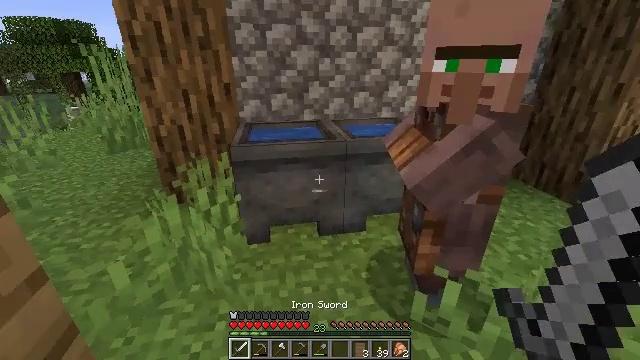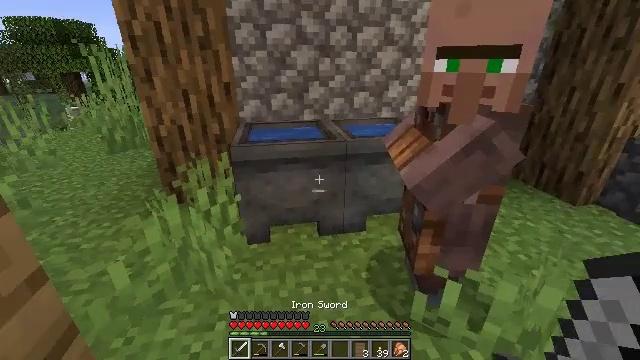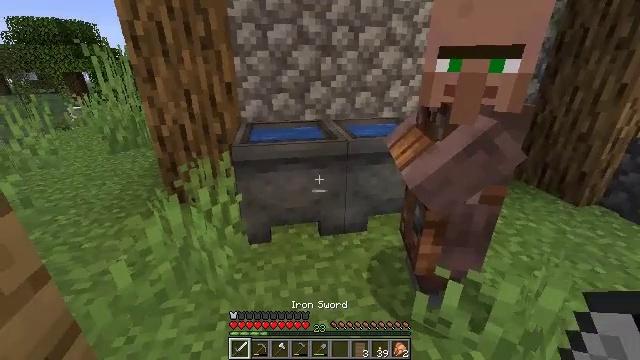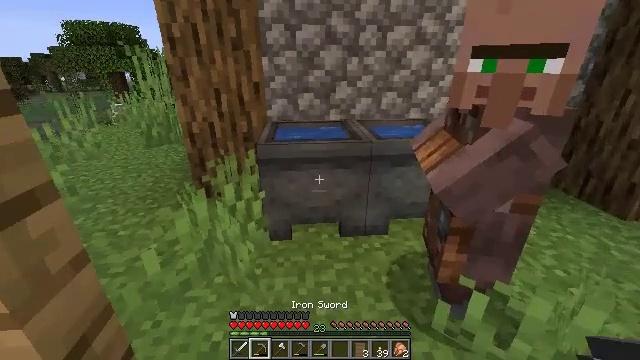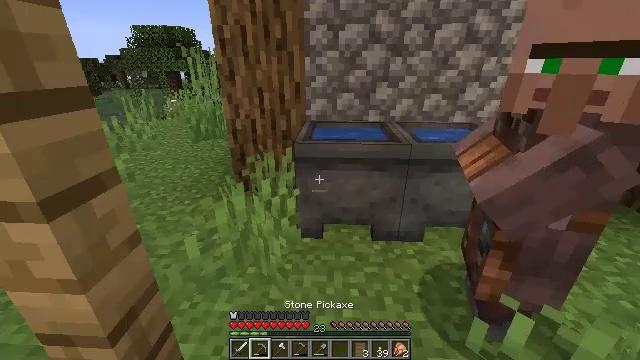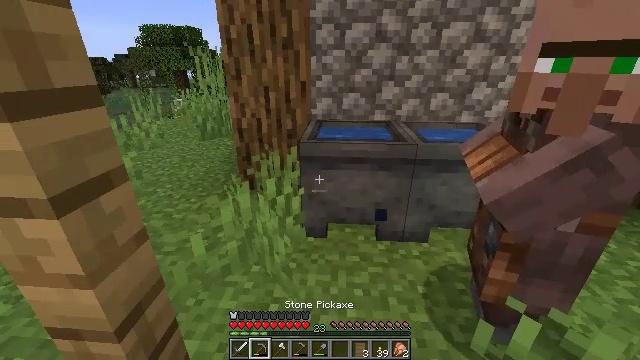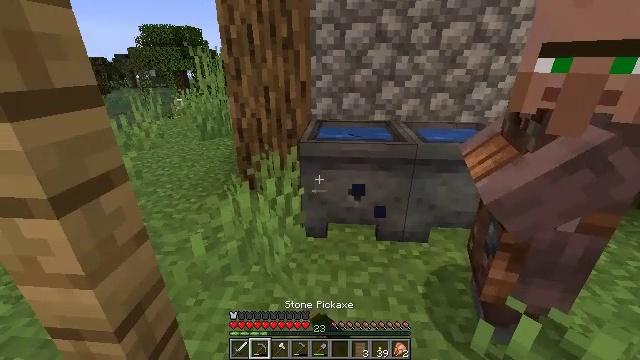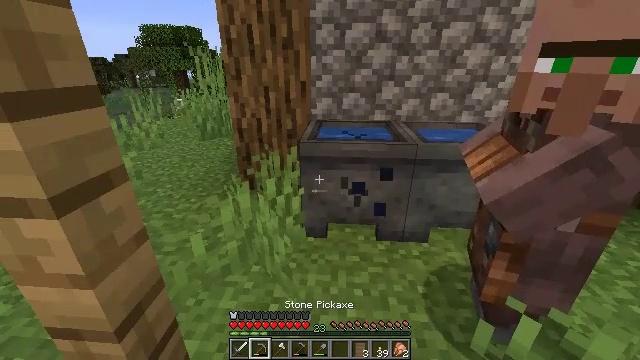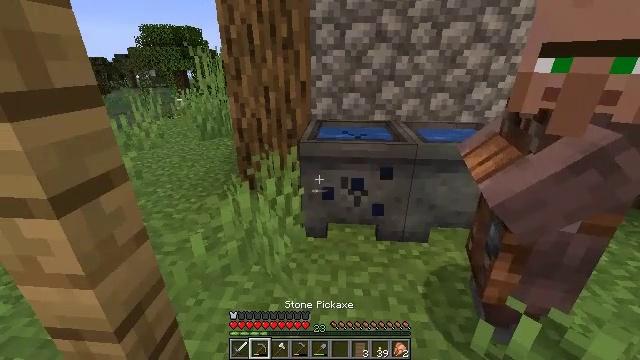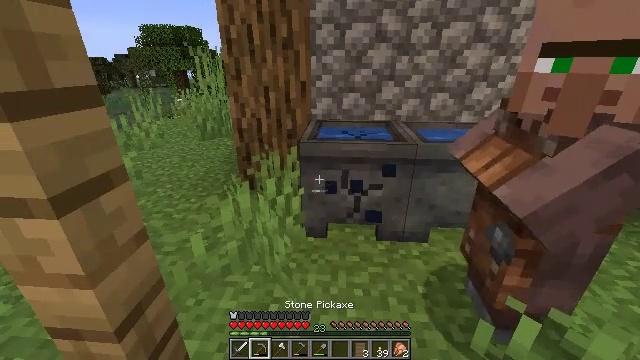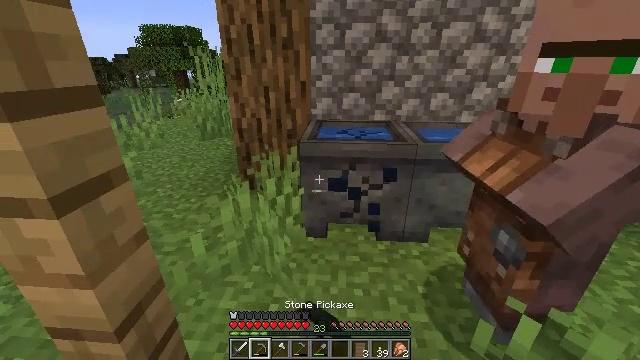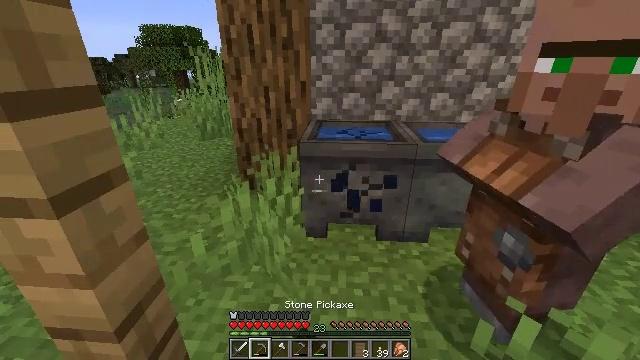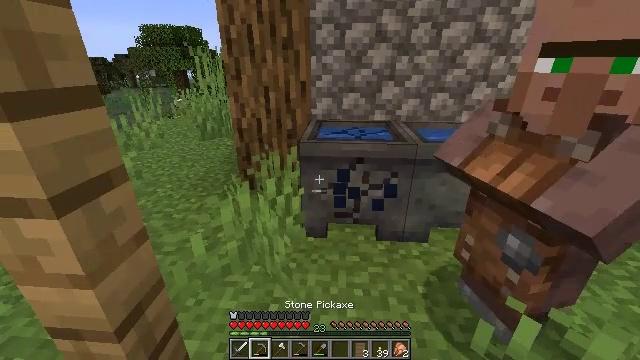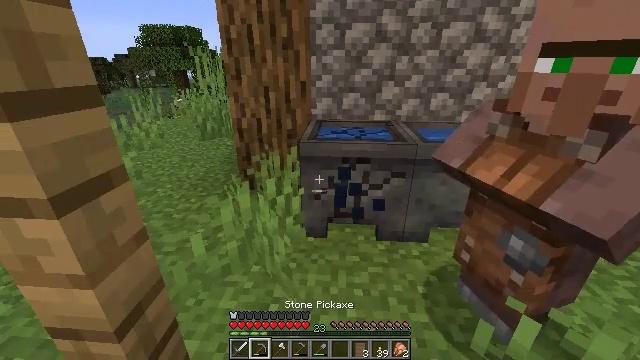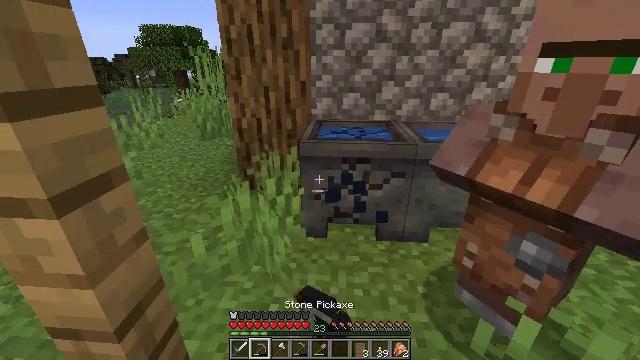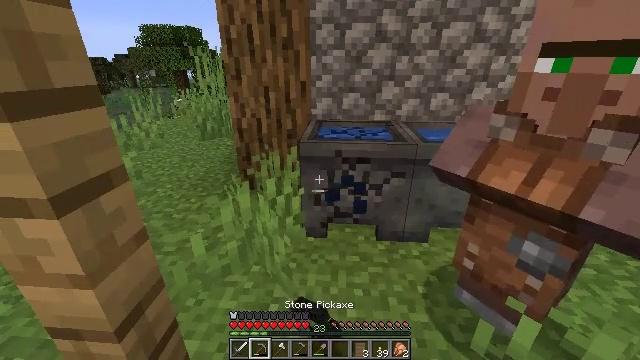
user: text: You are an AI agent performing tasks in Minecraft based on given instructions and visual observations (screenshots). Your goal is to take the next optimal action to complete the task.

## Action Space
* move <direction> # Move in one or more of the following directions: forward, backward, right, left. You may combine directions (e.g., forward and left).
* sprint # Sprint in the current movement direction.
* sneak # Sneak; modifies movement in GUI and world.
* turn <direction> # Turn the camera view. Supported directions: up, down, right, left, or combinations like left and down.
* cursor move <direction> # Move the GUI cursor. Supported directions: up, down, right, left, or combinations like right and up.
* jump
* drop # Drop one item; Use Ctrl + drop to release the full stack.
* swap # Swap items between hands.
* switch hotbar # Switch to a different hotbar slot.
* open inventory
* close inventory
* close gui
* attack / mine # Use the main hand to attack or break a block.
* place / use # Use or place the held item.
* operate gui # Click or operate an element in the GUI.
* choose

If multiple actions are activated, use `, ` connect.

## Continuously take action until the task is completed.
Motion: motion action
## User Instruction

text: Destroy the cauldron to put it in your inventory.
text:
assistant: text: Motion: no_op
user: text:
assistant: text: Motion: no_op
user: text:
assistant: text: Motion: turn left, switch to hotbar 2
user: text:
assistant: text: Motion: turn left, switch to hotbar 2
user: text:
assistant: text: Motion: turn left, attack / mine, switch to hotbar 2
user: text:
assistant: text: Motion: attack / mine
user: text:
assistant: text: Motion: attack / mine
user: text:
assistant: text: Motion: attack / mine
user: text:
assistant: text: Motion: attack / mine
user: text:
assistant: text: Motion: attack / mine
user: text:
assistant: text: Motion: attack / mine
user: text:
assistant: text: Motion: attack / mine
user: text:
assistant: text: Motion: attack / mine
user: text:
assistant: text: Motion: attack / mine
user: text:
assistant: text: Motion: attack / mine
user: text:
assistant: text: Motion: attack / mine
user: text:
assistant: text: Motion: attack / mine
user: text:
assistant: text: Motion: move forward, attack / mine
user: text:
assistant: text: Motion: move forward
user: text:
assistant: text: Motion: move forward
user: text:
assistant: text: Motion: move forward
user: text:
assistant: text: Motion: move forward
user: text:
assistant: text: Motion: move forward, turn right
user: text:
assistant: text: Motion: move forward, turn right and down, attack / mine
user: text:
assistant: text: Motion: move forward, turn right and down, attack / mine
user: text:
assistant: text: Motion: turn right and down, attack / mine
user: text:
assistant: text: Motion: turn right and down, attack / mine
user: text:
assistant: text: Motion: attack / mine
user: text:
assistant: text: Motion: attack / mine
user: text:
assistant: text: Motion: attack / mine